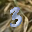
Label: 3